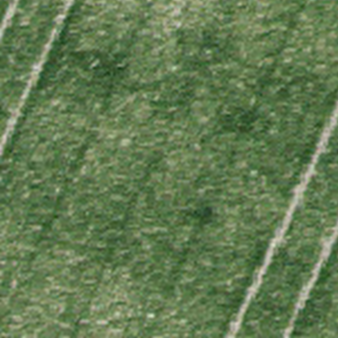
Label: other